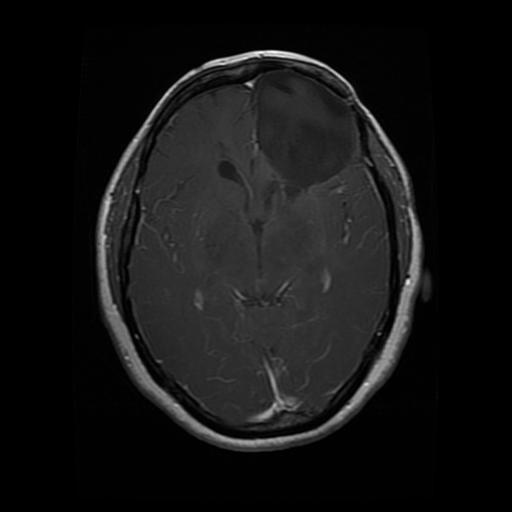
Label: glioma